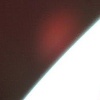
Label: sunburn